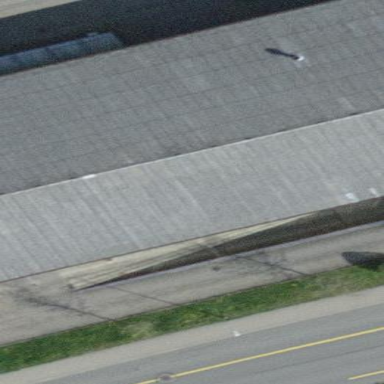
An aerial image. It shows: Commercial building housing hardware shop.